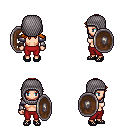
a pixel art fantasy rpg character, female body template, human, light skin, steel arm armor, red pants, dark blonde loose hair, chain hood, ghillies, shield, four views (front, back, left, right), 2x2 character sprite sheet, small pixel art, hard edges, no anti-aliasing